Question: everybody. I am trying to get running with Django, but I'm stuck on the last process of installation - the mysql-python downloading and installation. This is the screenshot of Command Prompt:

Can somebody tell me if this will affect the Django learning process at all (I know already that it comes with SQLite) and how to fix it if I have to?
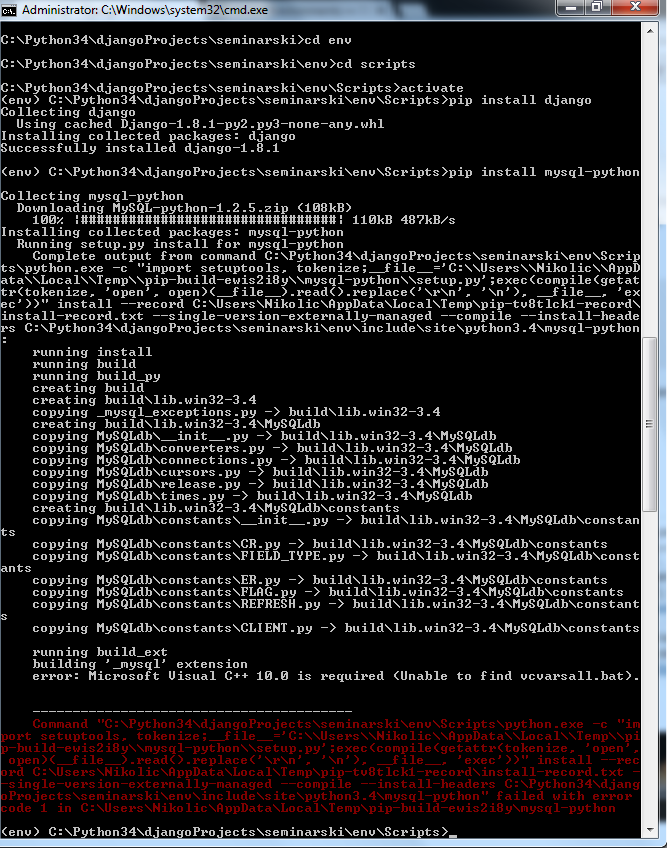
Answer: For MySql Python installation in windows, use <URL>, which is 32/64 bit Windows binaries of mysql python. Installation is easy, just do this:
'''
pip install some-package.whl
'''
And if you use sqlite instead of mysql, it shouldn't hamper your progress of learning Django. If you want to see table structures and data from db, use <URL> or similar plugins to view them.